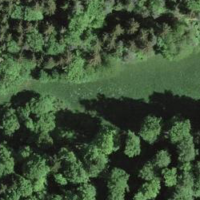
EUNIS habitat code: 41
Species observed at this site:
Angelica sylvestris
Colchicum autumnale